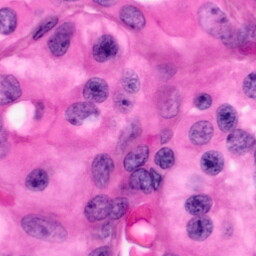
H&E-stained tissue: Pancreatic